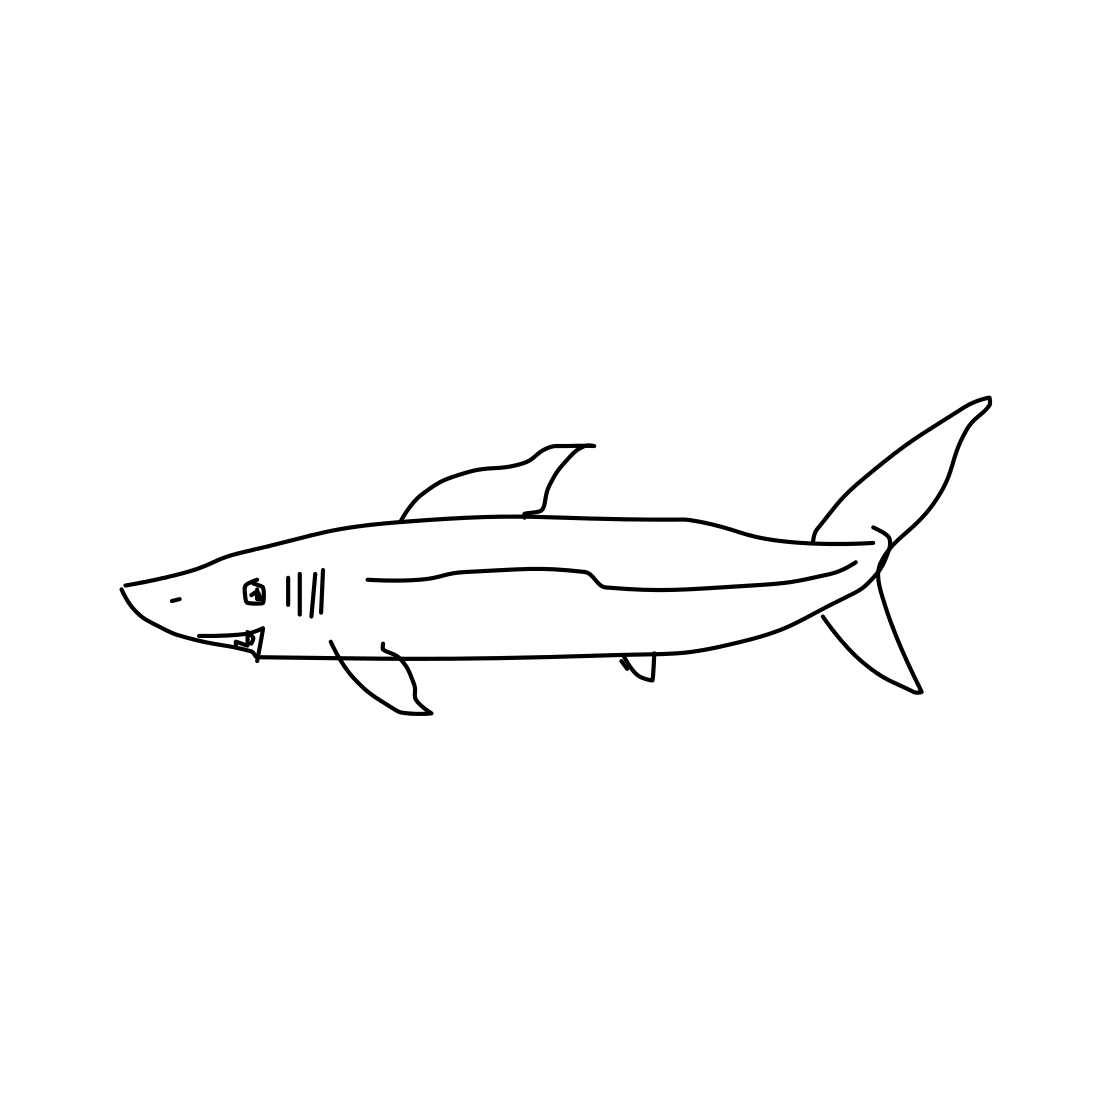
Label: shark